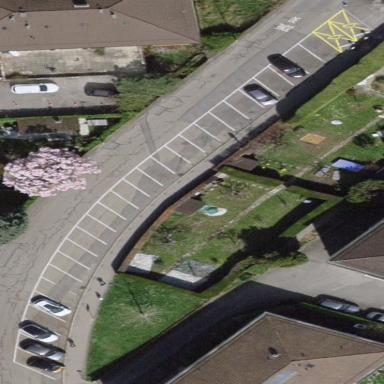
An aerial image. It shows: Parking lane with asphalt surface.